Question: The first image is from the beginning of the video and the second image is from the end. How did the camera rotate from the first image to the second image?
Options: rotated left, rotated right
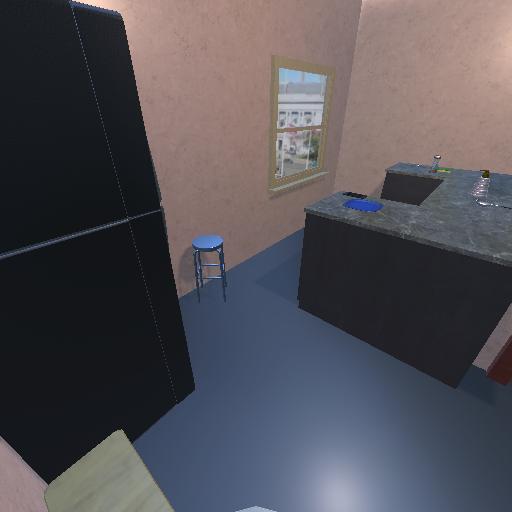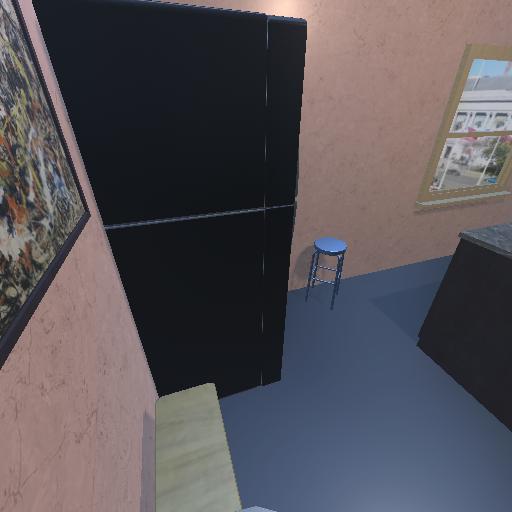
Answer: rotated left